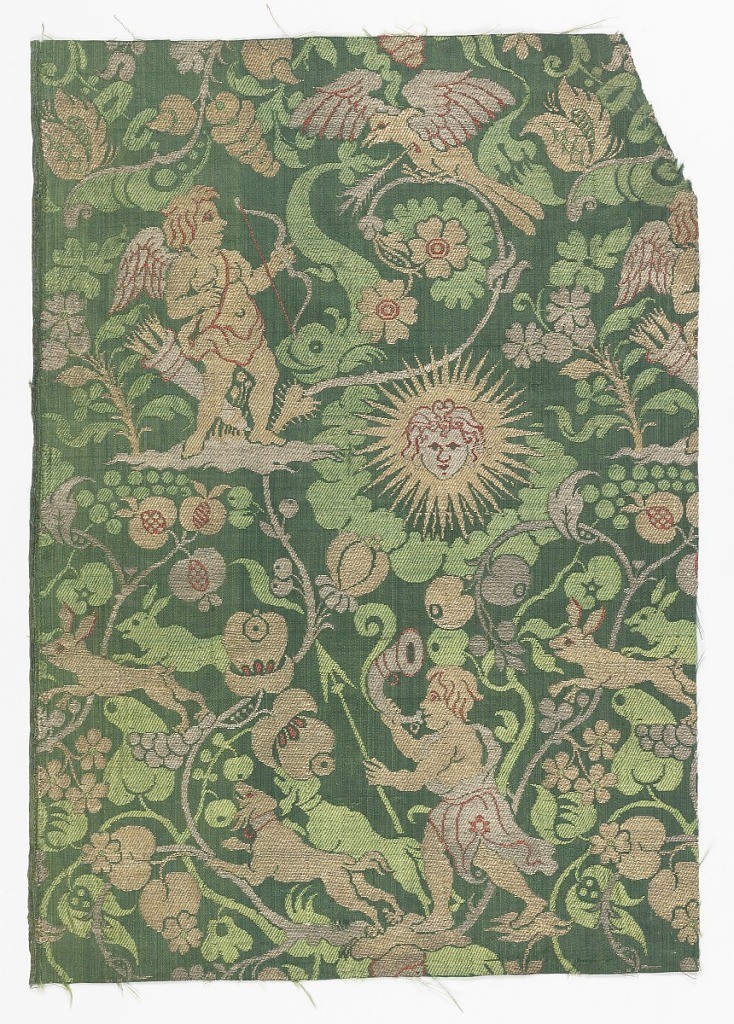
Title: Fragment
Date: late 17th–early 18th century
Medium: silk Technique: damask, supplementary weft
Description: Fragment of green silk damask brocaded in gold and red. Pattern depicts hunter, cupid shooting a bird, rayed head.